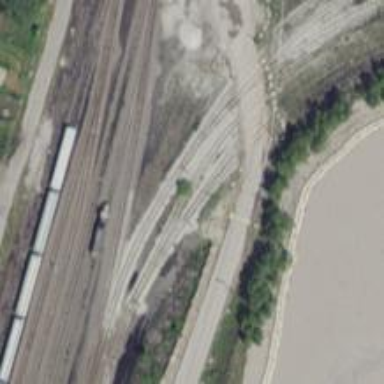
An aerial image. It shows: Railway yard used for servicing trains.